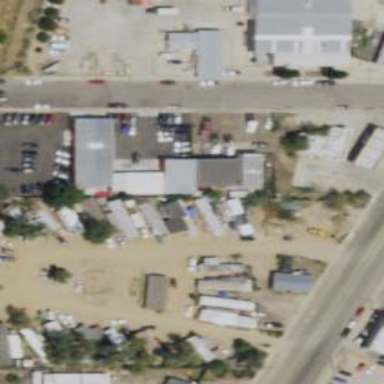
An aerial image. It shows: Residential area that serves as trailer park.